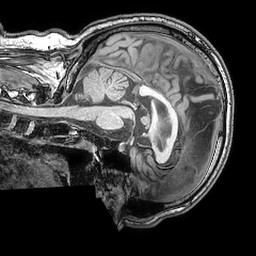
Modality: T1w
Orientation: sagittal
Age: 46
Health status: ill
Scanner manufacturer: philips
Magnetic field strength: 3 T
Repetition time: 0.007 s
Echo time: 0.0035 s